Field crop: maize
Growth stage: 2
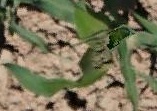
Species: maize